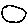
Label: moon